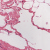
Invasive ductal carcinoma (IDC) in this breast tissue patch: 0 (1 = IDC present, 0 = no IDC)